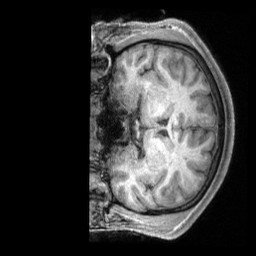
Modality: T1w
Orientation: coronal
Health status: healthy
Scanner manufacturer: siemens
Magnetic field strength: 3 T
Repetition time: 2.4 s
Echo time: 0.00201 s